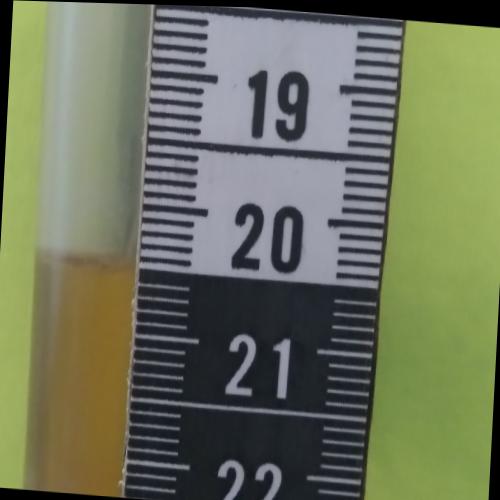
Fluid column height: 20.5 cm